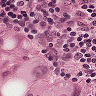
Metastatic tissue present: yes